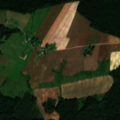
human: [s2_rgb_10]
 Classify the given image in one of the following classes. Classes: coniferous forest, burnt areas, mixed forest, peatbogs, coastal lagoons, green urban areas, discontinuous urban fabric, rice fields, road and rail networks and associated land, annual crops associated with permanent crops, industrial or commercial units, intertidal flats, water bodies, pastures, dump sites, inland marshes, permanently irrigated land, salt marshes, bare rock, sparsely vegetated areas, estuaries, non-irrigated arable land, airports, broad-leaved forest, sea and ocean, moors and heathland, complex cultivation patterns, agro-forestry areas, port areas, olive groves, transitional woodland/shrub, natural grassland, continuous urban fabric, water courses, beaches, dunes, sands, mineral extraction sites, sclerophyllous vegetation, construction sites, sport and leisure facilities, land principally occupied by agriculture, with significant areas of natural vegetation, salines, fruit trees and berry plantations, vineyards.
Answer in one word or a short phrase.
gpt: non-irrigated arable land, complex cultivation patterns, coniferous forest, mixed forest, transitional woodland/shrub